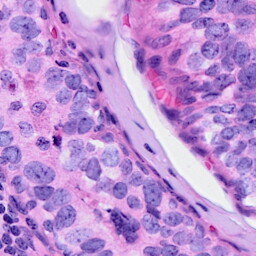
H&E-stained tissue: Breast